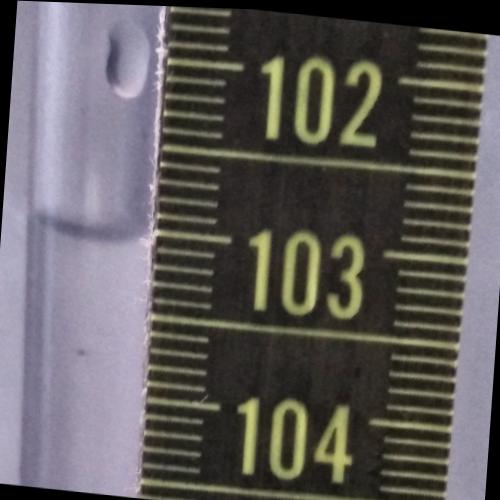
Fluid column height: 103.0 cm